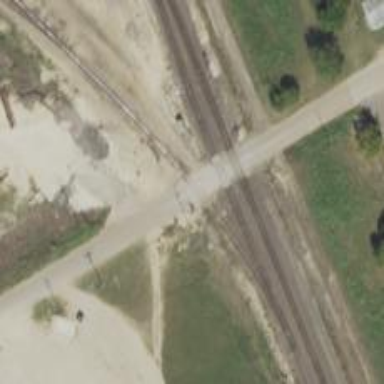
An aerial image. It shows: Railway level crossing.